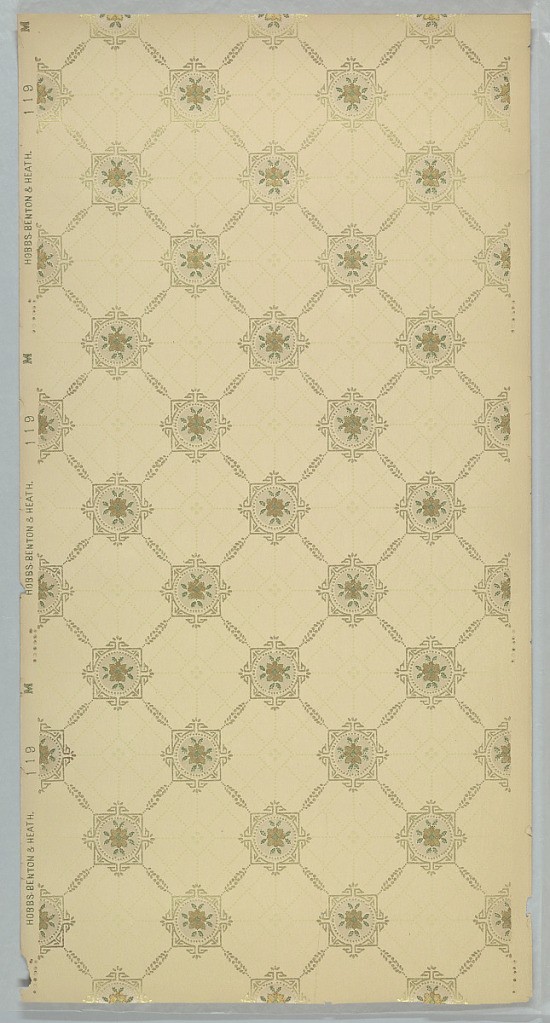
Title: Ceiling paper
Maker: Hobbs, Benton & Heath, Hoboken, New Jersey
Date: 1905–1915
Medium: Machine-printed paper, liquid mica
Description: Overall trellis design, with squares at intersections. Floral motif set inside square. Many intersecting dotted lines in void.  Printed in green, brown and metallic gold on tan ground.